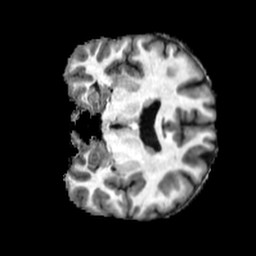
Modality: T1w
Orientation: coronal
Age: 25
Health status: healthy
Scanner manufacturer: philips
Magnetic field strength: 3 T
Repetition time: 0.007803 s
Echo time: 0.003591 s